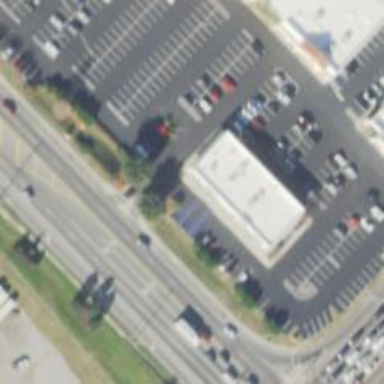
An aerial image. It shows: Parking space is available.